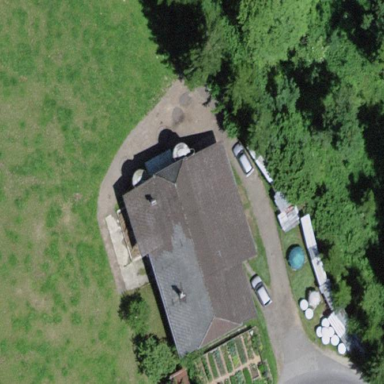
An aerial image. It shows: Farm building.